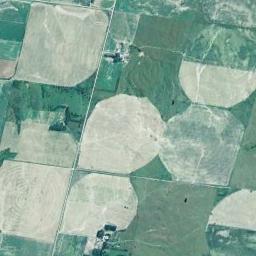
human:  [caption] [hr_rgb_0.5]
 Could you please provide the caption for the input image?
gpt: Several khaki circular farmlands are surrounded by other farmlands that grows other crops .

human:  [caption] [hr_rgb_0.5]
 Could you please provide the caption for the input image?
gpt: Several neatly arranged circular farmlands with a light circle of pale yellowish and green .

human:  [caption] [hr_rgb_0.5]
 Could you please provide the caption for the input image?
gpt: The round farmland is large .

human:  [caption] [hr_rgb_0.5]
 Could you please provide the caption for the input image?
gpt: There are some bare circle farmland in the green land .

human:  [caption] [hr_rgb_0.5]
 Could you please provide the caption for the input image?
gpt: There are several circular farmlands and rectangle farmlands arranged neatly .